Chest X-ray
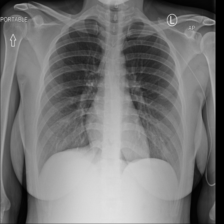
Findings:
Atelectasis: negative
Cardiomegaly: negative
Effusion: negative
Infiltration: negative
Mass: negative
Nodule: negative
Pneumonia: negative
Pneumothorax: negative
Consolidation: negative
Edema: negative
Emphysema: negative
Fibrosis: negative
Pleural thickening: negative
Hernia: negative